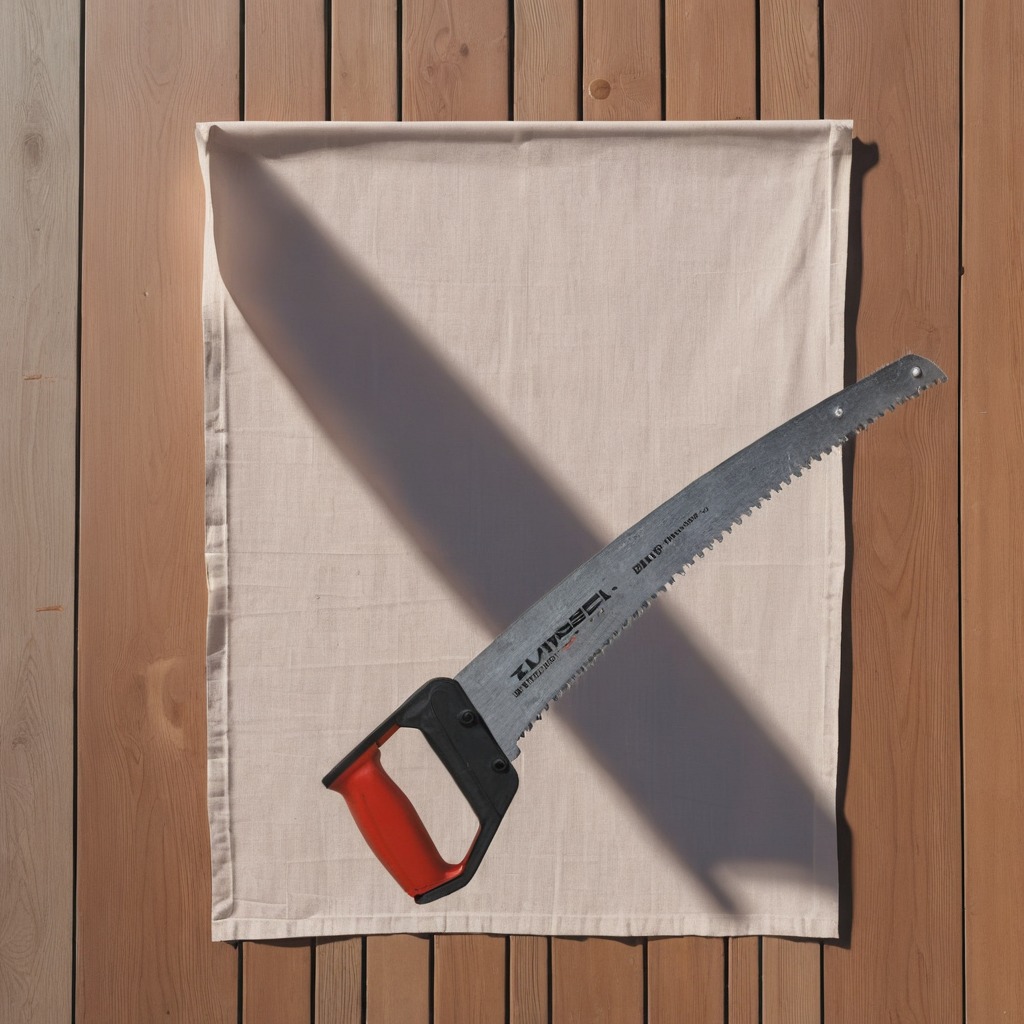
A handheld metal saw is lying on a wooden table in an outdoor workshop.